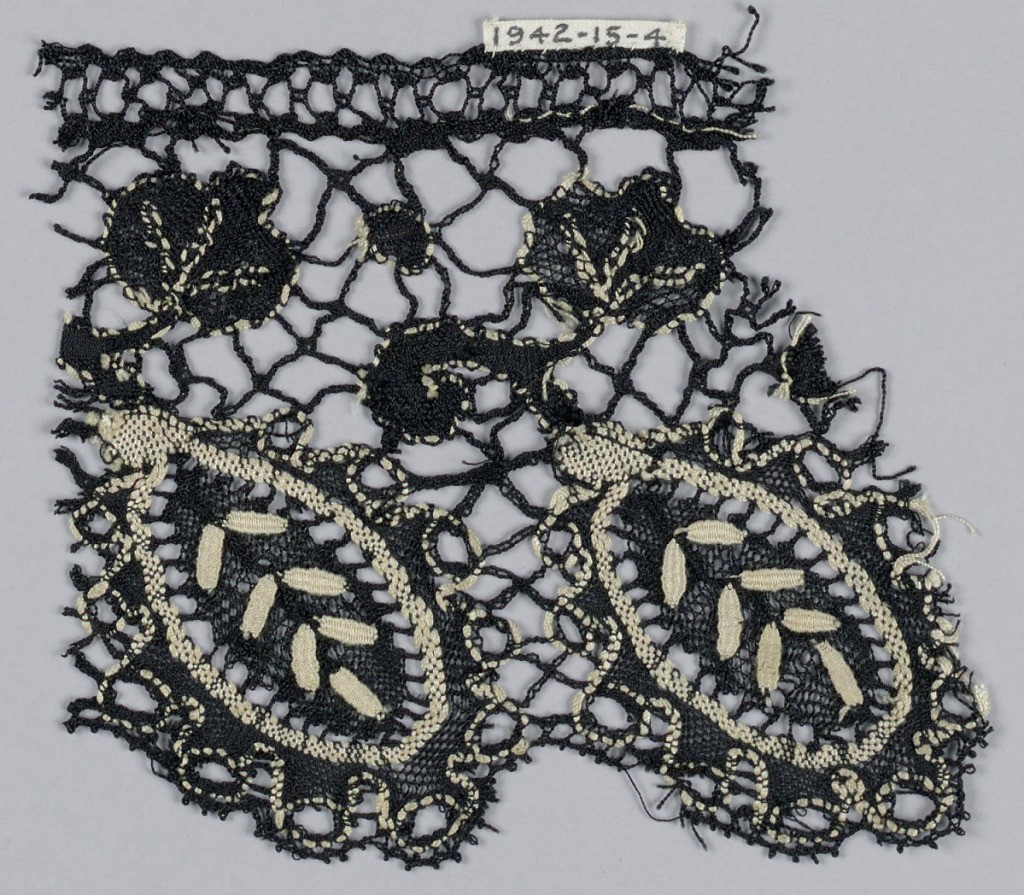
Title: Fragment
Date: ca. 1850
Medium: silk Technique: bobbin lace, Cluny style
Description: Cluny-type lace in a pattern of oval leaf forms and small flowers with connecting bars in black and white silk.